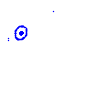
Particle: kaon